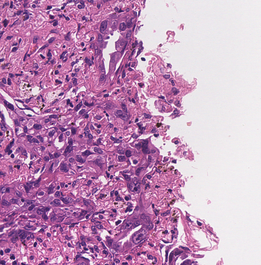
Tumor epithelial tissue: yes
Tumor-associated stroma tissue: yes
Normal tissue: no